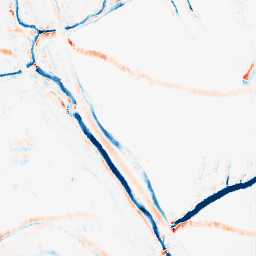
Category: morphological
Decomposition family: morphological_rect
Decomposition parameters: operation: average
width: 5
height: 10
Upsampling method: fft_zeropad
Upsampling parameters: scale: 2
Upsampling scale: 2